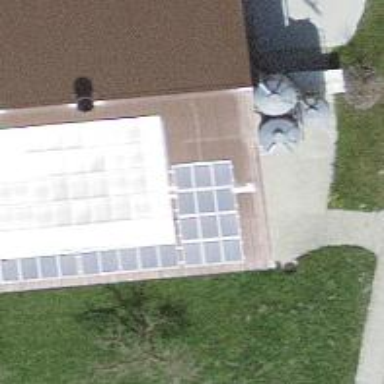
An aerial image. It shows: Solar photovoltaic panel generator.